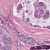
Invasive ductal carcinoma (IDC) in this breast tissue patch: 1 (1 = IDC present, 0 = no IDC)